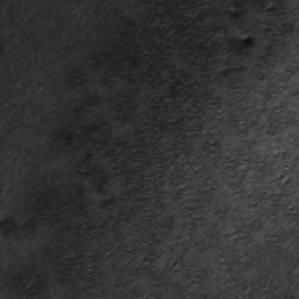
Label: frost